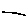
Label: line